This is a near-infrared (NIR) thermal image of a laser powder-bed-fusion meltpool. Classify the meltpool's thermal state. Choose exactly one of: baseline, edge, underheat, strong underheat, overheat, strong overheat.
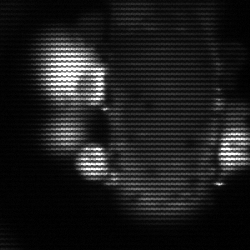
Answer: strong underheat